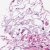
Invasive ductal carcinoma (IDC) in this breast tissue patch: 0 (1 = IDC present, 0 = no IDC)